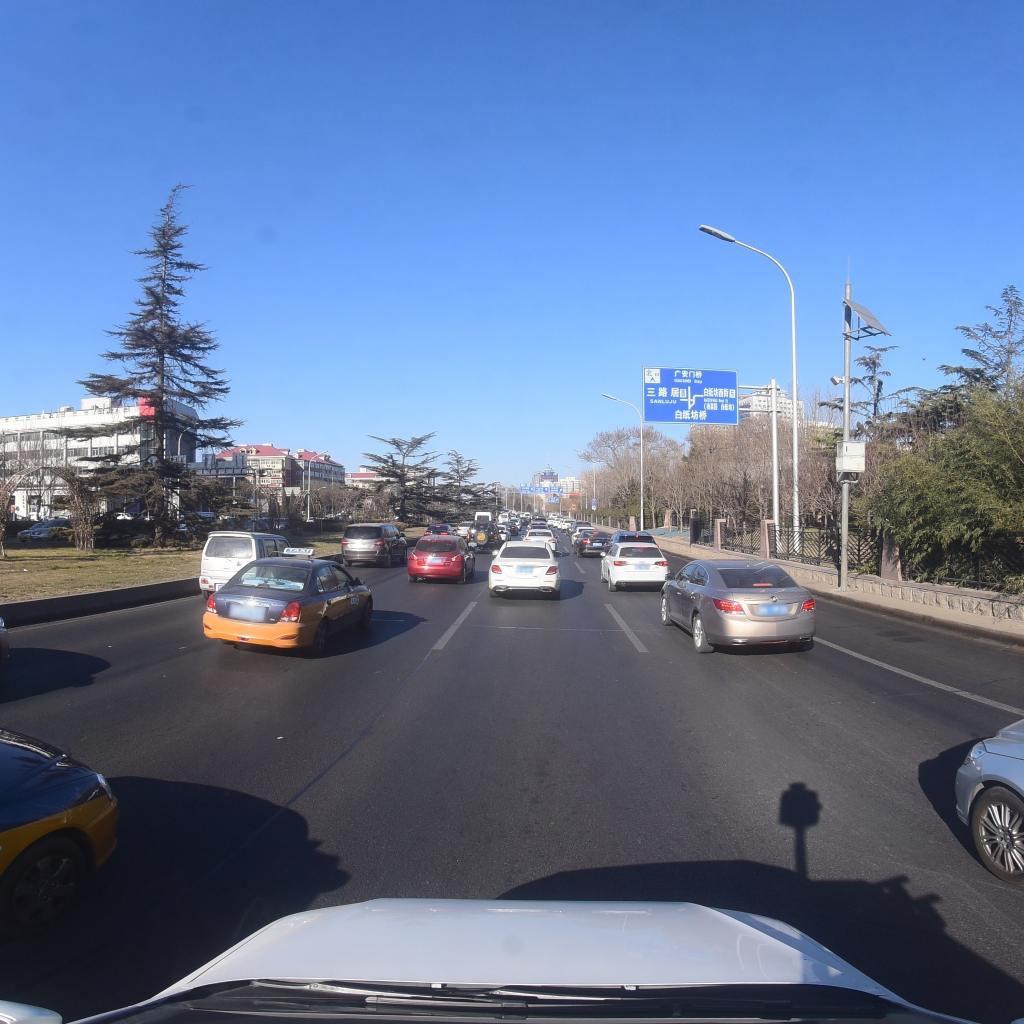
Region: Fengtai
Road damage annotations: longitudinal patch, transverse patch, transverse patch